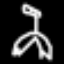
Label: frog